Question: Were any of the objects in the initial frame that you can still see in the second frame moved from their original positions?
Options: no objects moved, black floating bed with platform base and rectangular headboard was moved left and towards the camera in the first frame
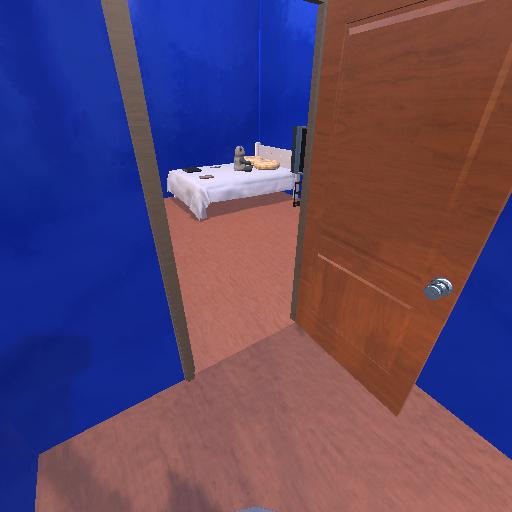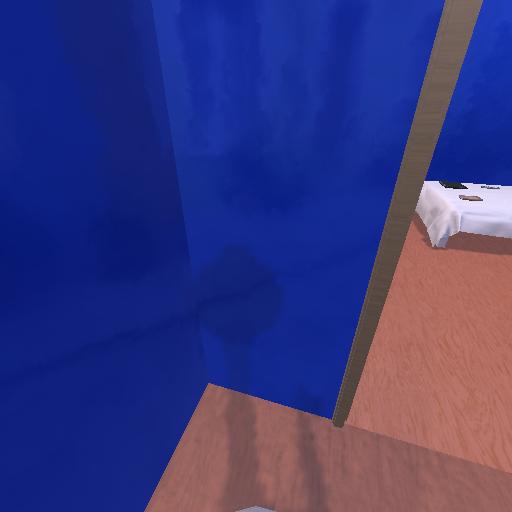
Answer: no objects moved